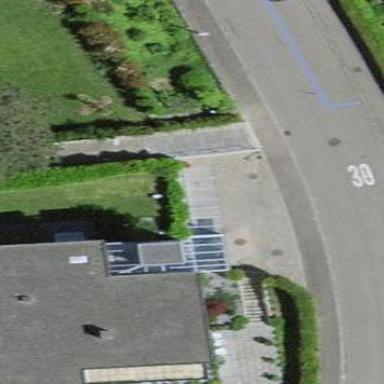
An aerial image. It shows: Simple and straightforward house.